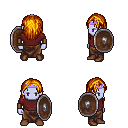
a pixel art fantasy rpg character, male body template, dark elf, purple skin, maroon long-sleeve shirt, robe skirt, dark blonde long hairstyle, purple tiara, leather bracers, brown shoes, shield, four views (front, back, left, right), 2x2 character sprite sheet, small pixel art, hard edges, no anti-aliasing